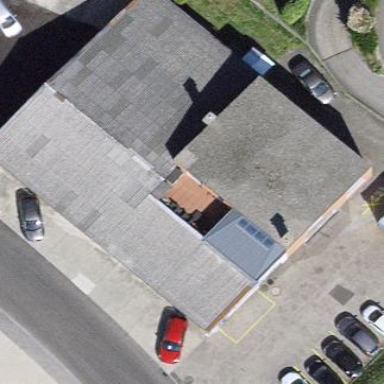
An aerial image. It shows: Building housing car shop.